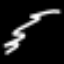
Label: squiggle